Question: I'm trying to make a simple scatter plot in Excel. One variable are field measures of river flow. The other one is the fitted rating curve (done externally). I draw the field measures as marked scatter plot. For the rating curve I created a column with the water level at each centimeter and the respective water flow calculated with the curve equation. With this pair (water level, water flow) I have added a second series and changed from marked scatter to straight lined scatter plot.
The problem is that I need to see the rating curve the measures plot. I had changed the plot order but didn't work. The marked plot is always over the lined one.
Any suggestion!?

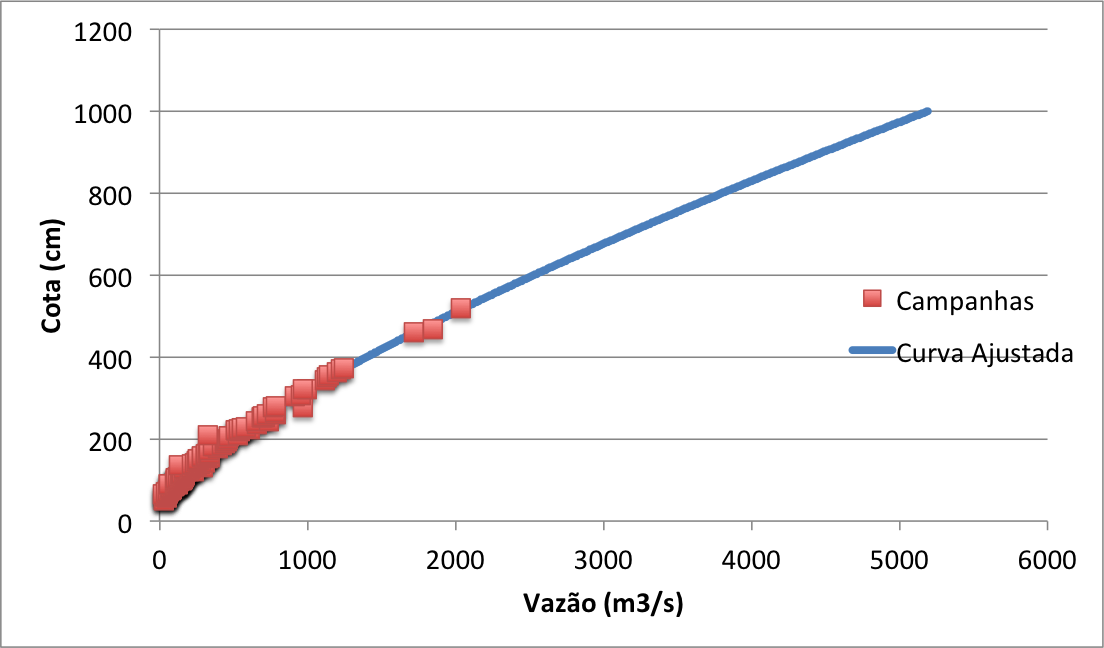
Answer: I have not had success with changing series order causing scatter data to appear behind a line. Even though the order of the Legend will change, the plot order does not appear to be affected.
In order to get your line to appear in front of the scatter data, you will need to put the line on the Secondary Axis, then make sure your min/max values for the secondary axis are the same as the primary.
If you don't want to see the secondary axis set the Label Position to None.
<URL>